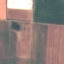
Land use / land cover class: AnnualCrop